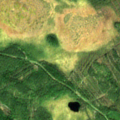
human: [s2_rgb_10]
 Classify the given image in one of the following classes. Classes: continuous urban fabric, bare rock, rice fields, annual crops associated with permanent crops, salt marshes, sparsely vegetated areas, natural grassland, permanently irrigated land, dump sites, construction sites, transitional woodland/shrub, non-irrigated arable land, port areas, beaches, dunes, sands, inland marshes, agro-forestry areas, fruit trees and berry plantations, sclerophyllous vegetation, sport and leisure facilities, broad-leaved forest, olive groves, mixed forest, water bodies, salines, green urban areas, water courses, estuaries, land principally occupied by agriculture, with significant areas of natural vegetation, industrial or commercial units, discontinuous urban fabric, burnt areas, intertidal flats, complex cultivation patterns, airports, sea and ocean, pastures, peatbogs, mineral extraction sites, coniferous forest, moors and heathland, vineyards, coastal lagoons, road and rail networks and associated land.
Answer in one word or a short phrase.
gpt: coniferous forest, transitional woodland/shrub, peatbogs